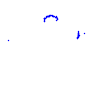
Particle: proton